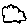
Label: cloud